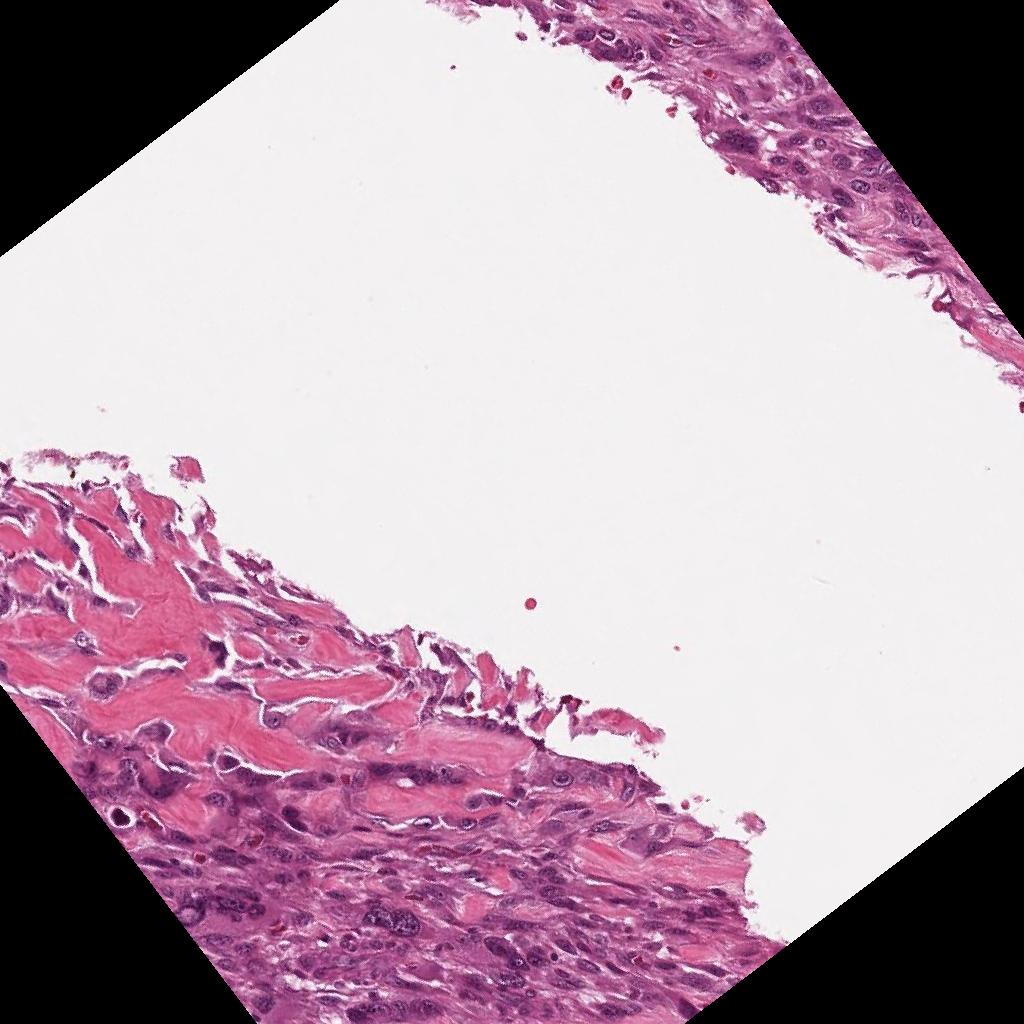
Label: Viable